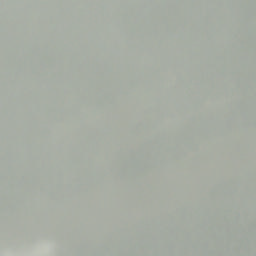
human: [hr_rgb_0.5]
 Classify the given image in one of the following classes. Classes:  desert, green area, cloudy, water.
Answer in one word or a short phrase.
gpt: cloudy